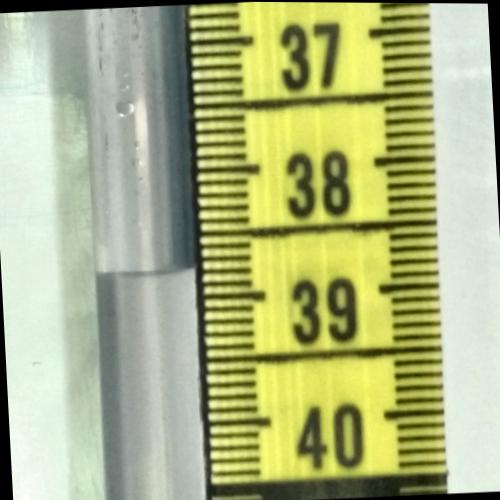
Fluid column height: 38.8 cm